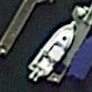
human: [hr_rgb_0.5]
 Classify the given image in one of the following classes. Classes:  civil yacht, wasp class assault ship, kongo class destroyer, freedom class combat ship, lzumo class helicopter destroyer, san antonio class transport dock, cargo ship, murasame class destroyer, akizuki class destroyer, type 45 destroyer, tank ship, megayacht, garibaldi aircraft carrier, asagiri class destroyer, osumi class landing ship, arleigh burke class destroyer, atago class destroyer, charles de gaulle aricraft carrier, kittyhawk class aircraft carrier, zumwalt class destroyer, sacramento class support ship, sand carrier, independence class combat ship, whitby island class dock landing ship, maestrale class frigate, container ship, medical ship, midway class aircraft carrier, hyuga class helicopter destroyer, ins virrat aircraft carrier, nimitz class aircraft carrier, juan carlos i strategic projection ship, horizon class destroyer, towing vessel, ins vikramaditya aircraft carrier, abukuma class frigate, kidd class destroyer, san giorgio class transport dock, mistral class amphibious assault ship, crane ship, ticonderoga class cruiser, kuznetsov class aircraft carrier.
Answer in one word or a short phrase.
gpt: Civil yacht